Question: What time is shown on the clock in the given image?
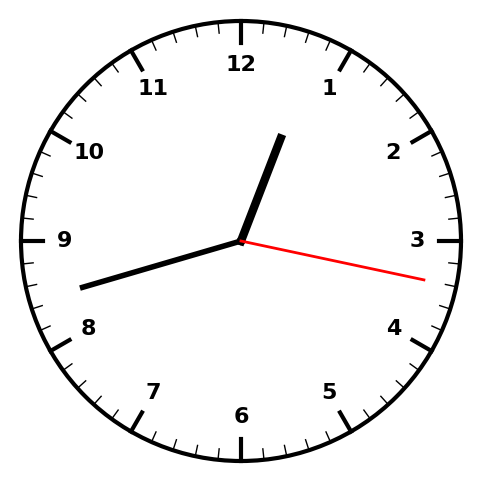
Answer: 12:42:17